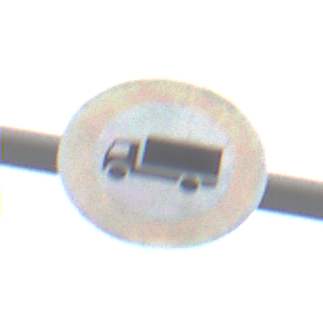
Verkehrszeichen: VerbotFuerKraftfahrzeugeUeberDreiKommaFuenfTonnen
Umgebung: Outdoor, Nature
Tageszeit: Midday
Wetter: Overcast
Licht: Natural
Jahreszeit: NotSpecified
Kontrast: LowContrast